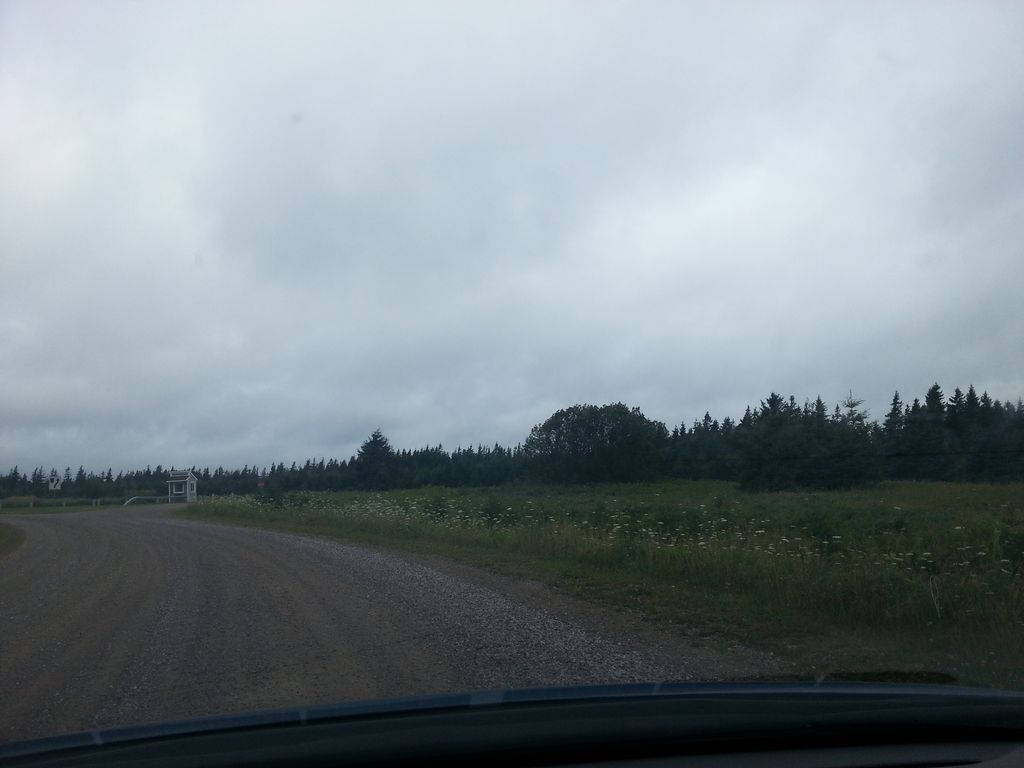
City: charlottetown